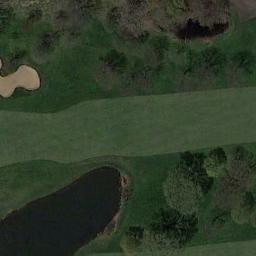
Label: golf_course